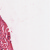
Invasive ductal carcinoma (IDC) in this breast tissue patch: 0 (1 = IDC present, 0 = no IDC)